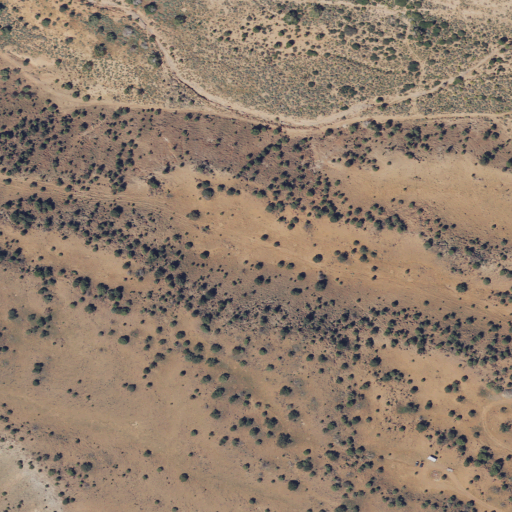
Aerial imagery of valley in Utah named Holt Draw containing shrub and evergreen forest